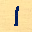
Label: 1